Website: bh-photo
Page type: review-order
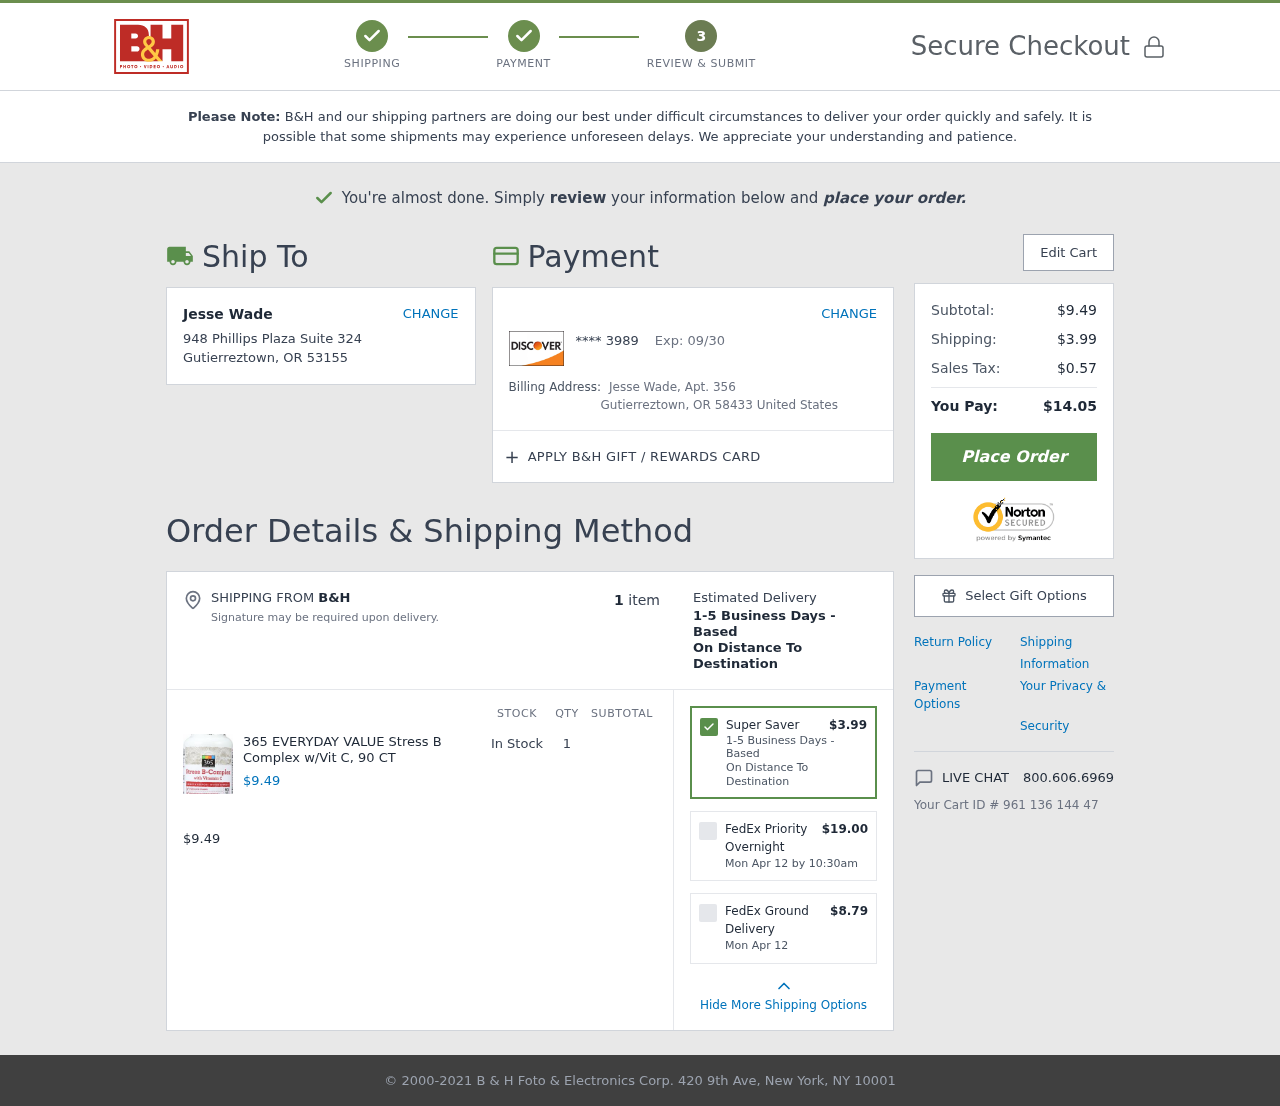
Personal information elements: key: PII_CARD_EXPIRY
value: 09/30
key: PII_CARD_LAST4
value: **** 3989
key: PII_CITY
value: Gutierreztown
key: PII_CITY_STATE_ZIP2
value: Gutierreztown, OR 58433
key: PII_COUNTRY
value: United States
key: PII_FULLNAME
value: Jesse Wade
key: PII_FULLNAME2
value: Jesse Wade
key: PII_POSTCODE
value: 53155
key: PII_STATE_ABBR
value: OR
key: PII_STREET
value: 948 Phillips Plaza Suite 324
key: PII_STREET2
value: Apt. 356
Product elements: key: PRODUCT1_NAME
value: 365 EVERYDAY VALUE Stress B Complex w/Vit C, 90 CT
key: PRODUCT1_PRICE
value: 9.49
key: PRODUCT1_QUANTITY
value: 1
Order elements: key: ORDER_NUM_ITEMS
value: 1
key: ORDER_SUBTOTAL
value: $9.49
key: ORDER_SHIPPING_COST
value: $3.99
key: ORDER_DELIVERY_DATE
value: Mon Apr 12 by 10:30am
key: ORDER_DELIVERY_DATE2
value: Mon Apr 12
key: ORDER_TAX
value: $0.57
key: ORDER_TOTAL
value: $14.05
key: ORDER_ID
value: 961 136 144 47